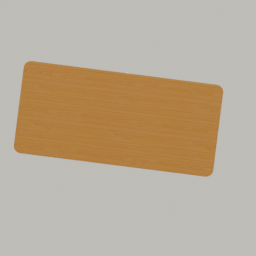
Label: furniture